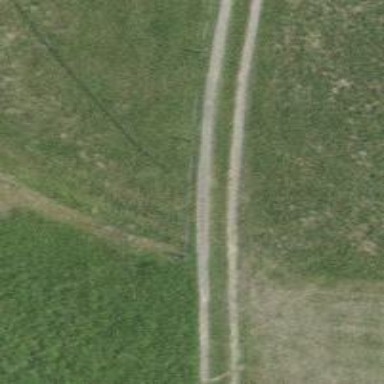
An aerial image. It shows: Track road with grade3 tracktype.